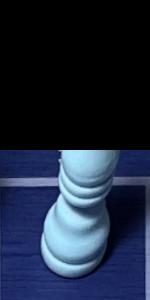
Label: Bishop_White